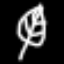
Label: leaf